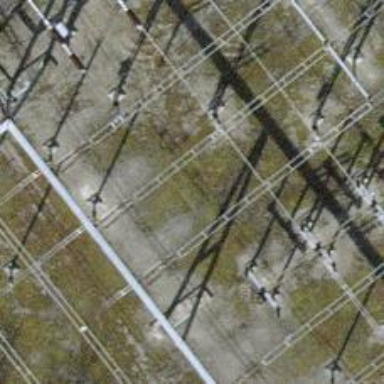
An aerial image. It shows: Busbar power line.